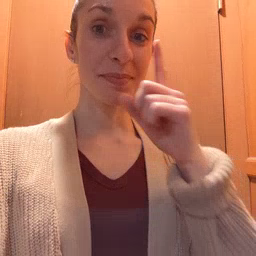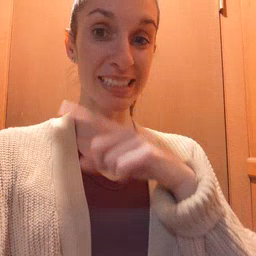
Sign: mouse